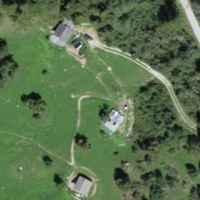
EUNIS habitat code: 26
Species observed at this site:
Geum rivale